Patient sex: F
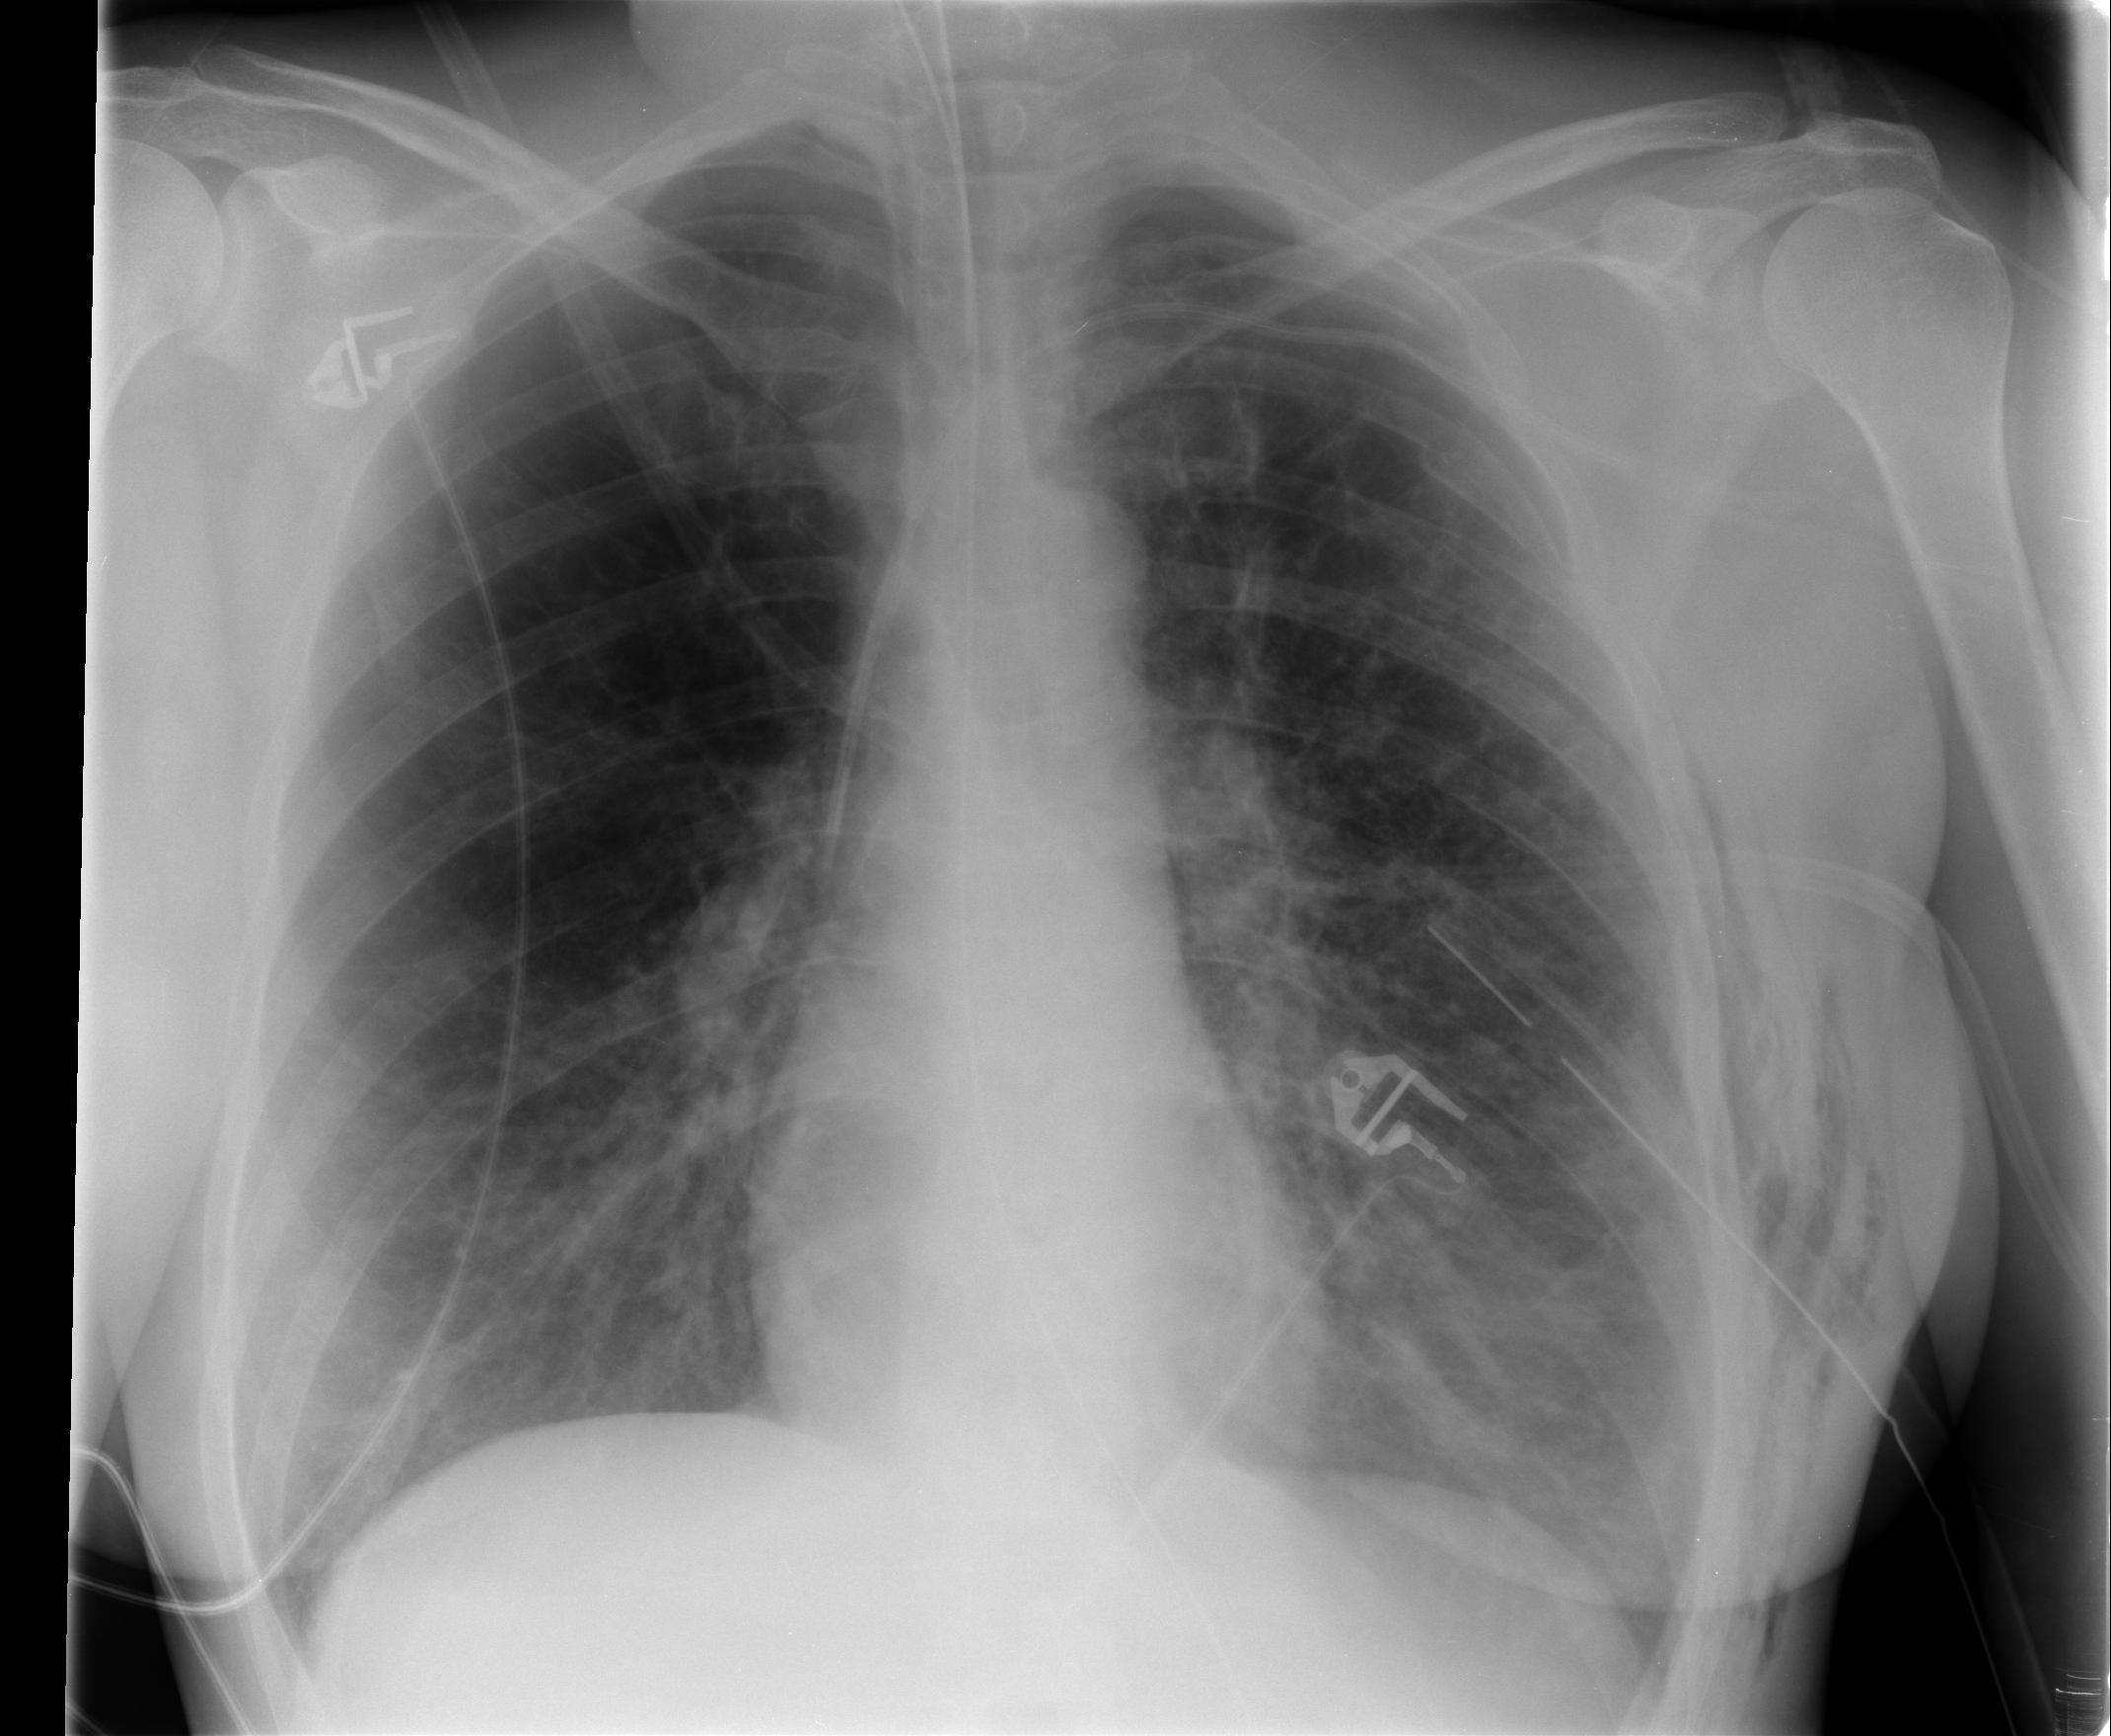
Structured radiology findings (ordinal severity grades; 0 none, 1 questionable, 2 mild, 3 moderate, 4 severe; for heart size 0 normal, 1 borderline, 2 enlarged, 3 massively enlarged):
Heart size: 0
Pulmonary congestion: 0
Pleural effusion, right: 0
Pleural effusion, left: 0
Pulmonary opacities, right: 2
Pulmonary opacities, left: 3
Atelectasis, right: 0
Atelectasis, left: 0